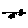
Label: bird